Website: lowes
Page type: customer-info-address
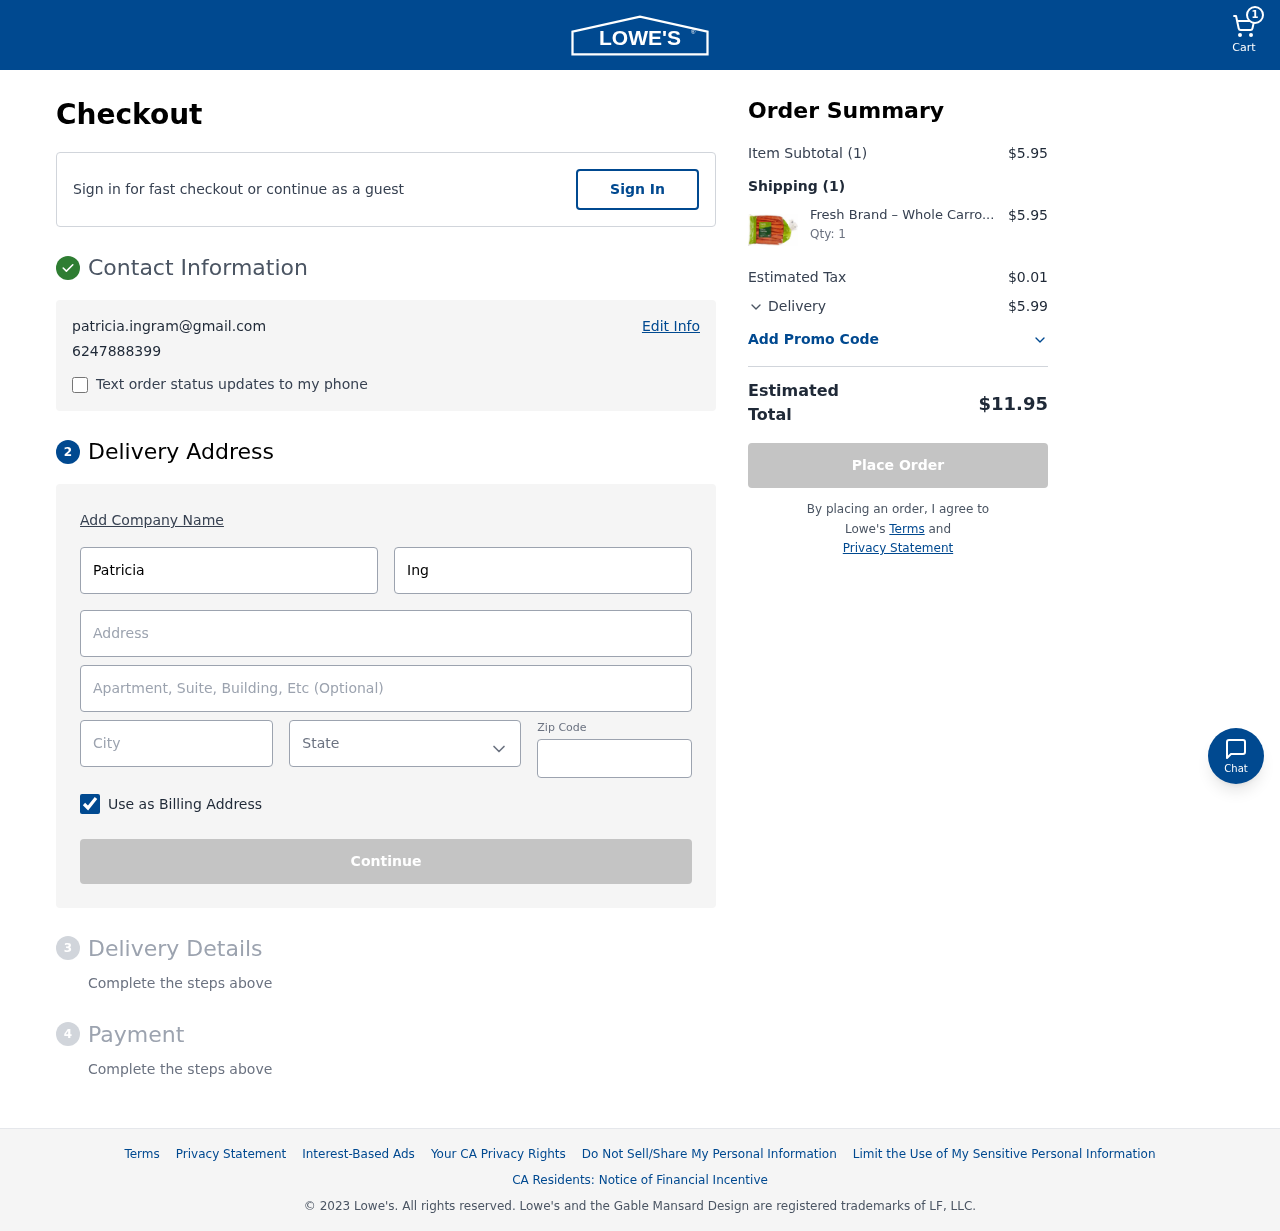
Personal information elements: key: PII_CITY
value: Alexisbury
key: PII_EMAIL
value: patricia.ingram@gmail.com
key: PII_FIRSTNAME
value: Patricia
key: PII_LASTNAME
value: Ingram
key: PII_PHONE
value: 6247888399
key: PII_POSTCODE
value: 64869
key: PII_STATE
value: Colorado
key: PII_STREET
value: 30468 Karen Rapids
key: PII_STREET2
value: Suite 313
Product elements: key: PRODUCT1_NAME
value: Fresh Brand – Whole Carrots, 5 lb
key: PRODUCT1_QUANTITY
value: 1
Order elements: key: ORDER_NUM_ITEMS
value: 1
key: ORDER_SUBTOTAL
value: $5.95
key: ORDER_NUM_ITEMS2
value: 1
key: ORDER_SUBTOTAL2
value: $5.95
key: ORDER_TAX
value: $0.01
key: ORDER_SHIPPING_COST
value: $5.99
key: ORDER_TOTAL
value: $11.95